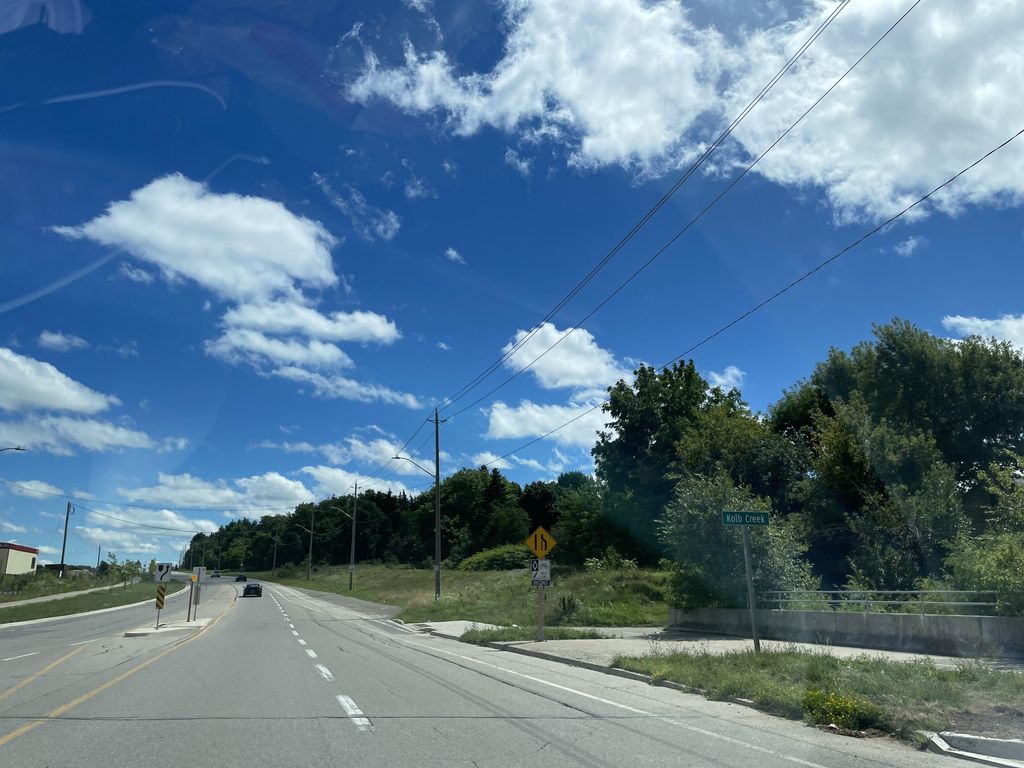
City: kitchener-waterloo